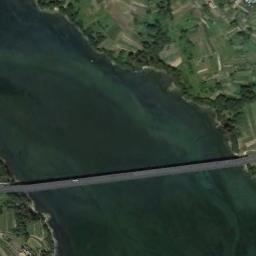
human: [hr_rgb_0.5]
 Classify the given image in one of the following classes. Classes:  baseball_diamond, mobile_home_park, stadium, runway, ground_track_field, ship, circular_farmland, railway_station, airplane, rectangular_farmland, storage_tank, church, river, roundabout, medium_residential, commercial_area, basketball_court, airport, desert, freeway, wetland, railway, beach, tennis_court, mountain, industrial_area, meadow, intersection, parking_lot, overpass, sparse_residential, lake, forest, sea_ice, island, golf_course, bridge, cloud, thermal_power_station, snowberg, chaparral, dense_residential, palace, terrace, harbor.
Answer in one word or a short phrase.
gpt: bridge